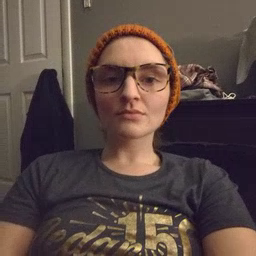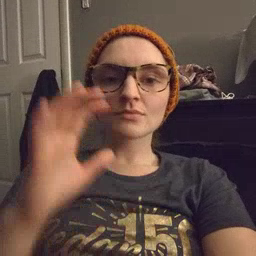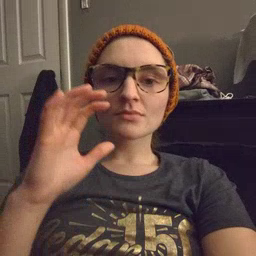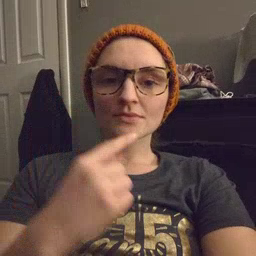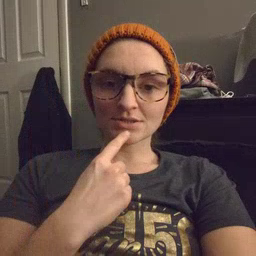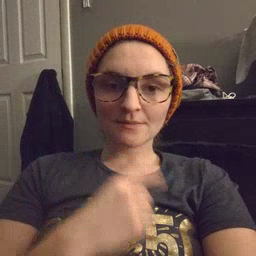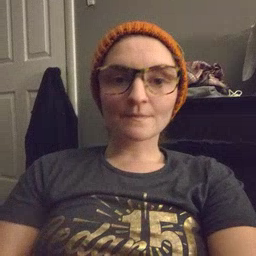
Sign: say